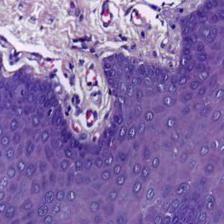
Diagnosis: Normal